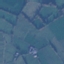
Land use / land cover class: Pasture